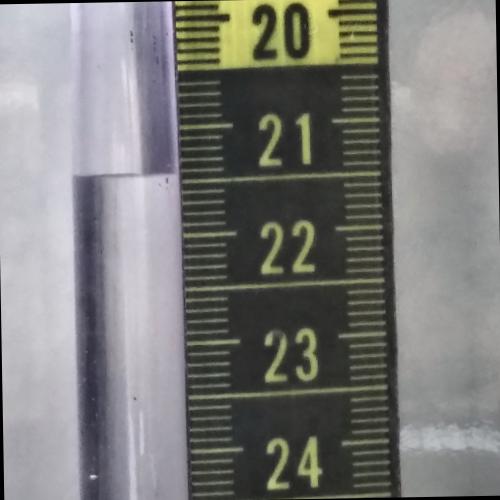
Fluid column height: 21.4 cm